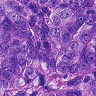
Metastatic tissue present: yes